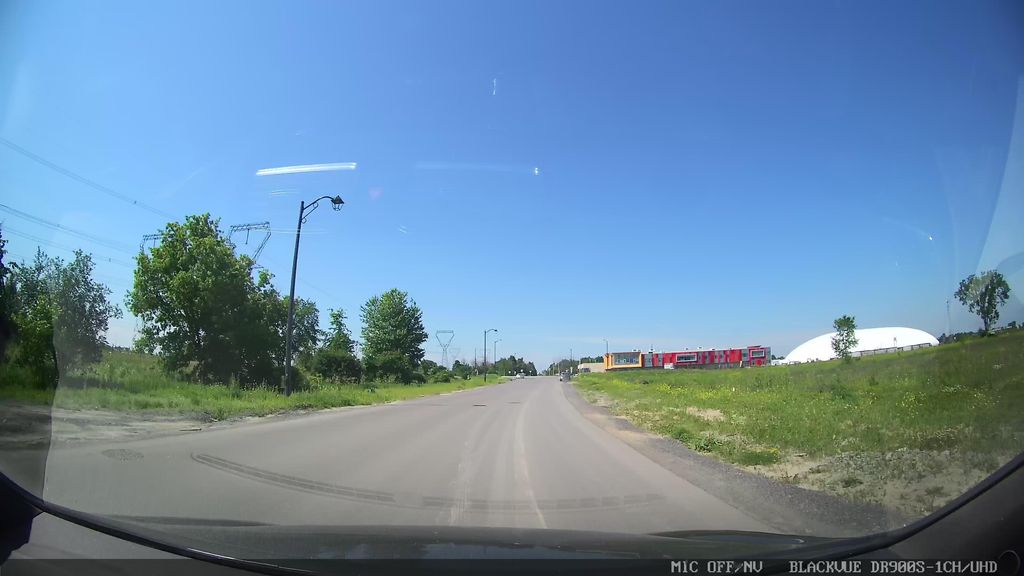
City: ottawa-gatineau